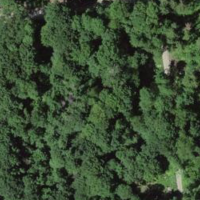
EUNIS habitat code: 45
Species observed at this site:
Lamium galeobdolon